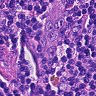
Metastatic tissue present: yes